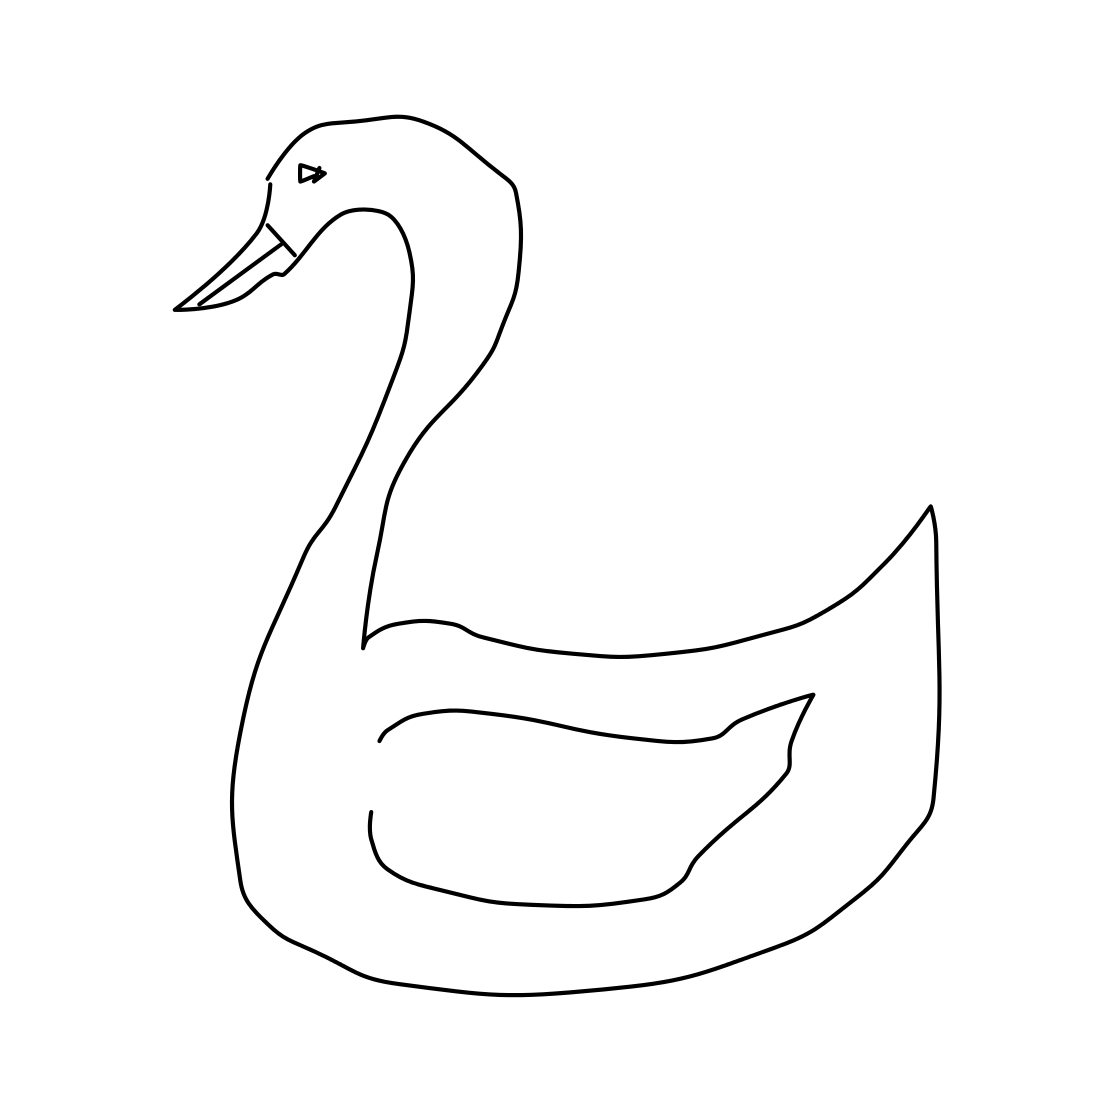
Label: swan